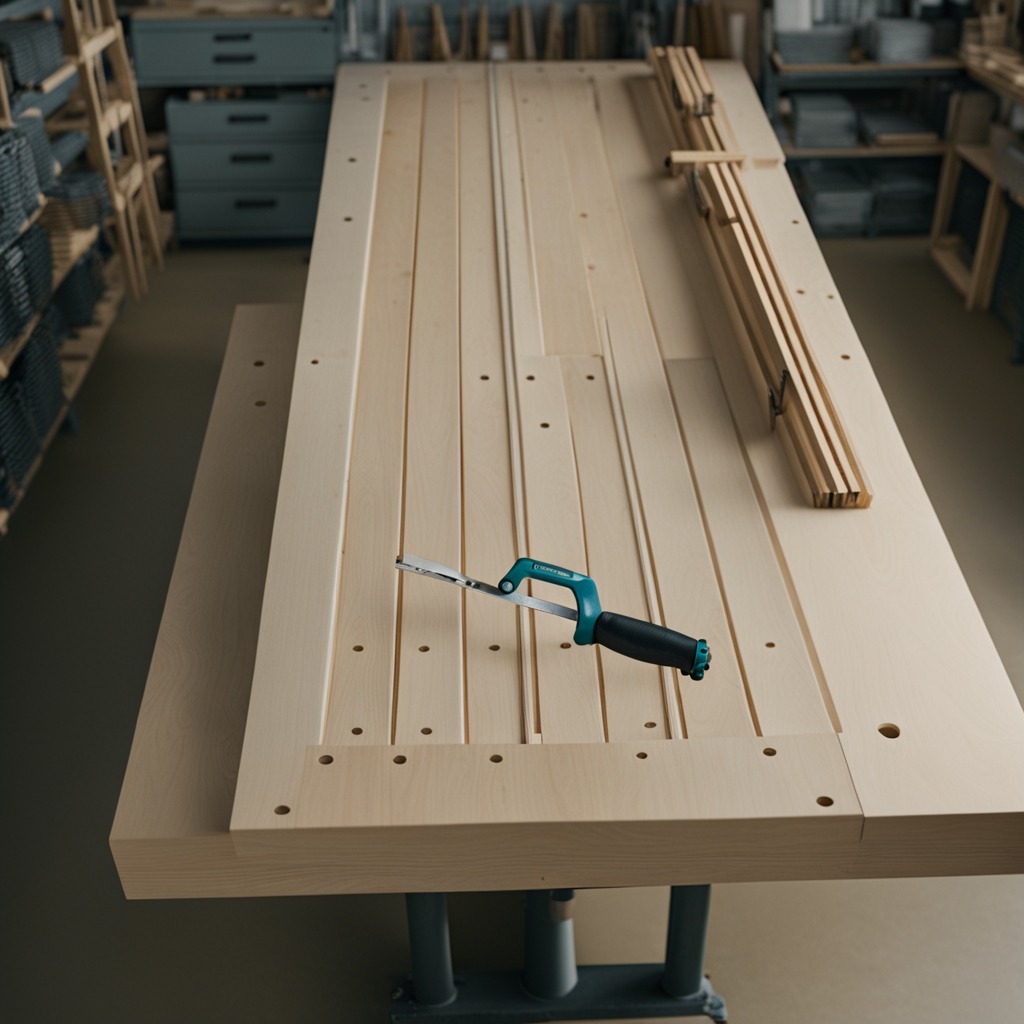
A metal saw is lying on the workbench inside a coastal fishing gear workshop.